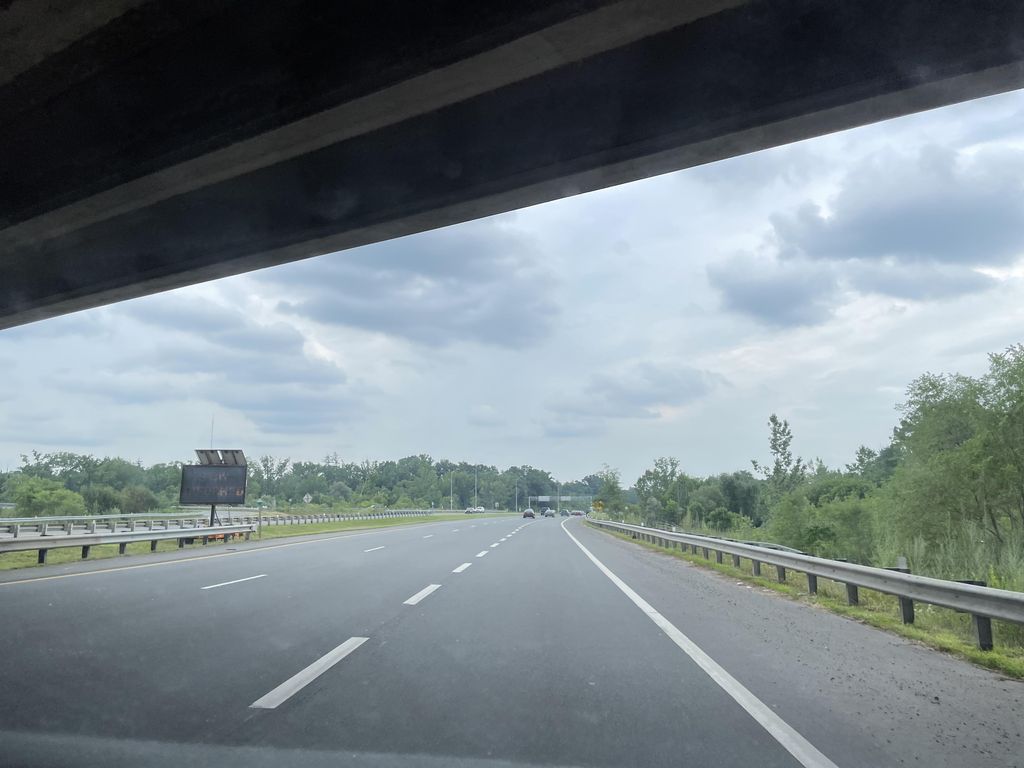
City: hamilton